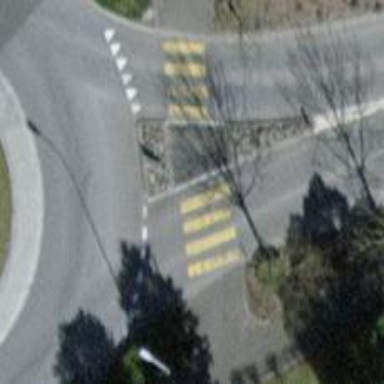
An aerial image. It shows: Uncontrolled zebra crossing on the road.